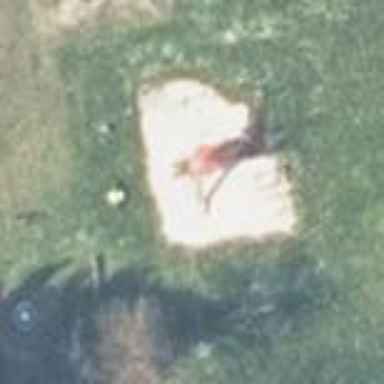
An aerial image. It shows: Playground with grass surface. The playground has play theme.